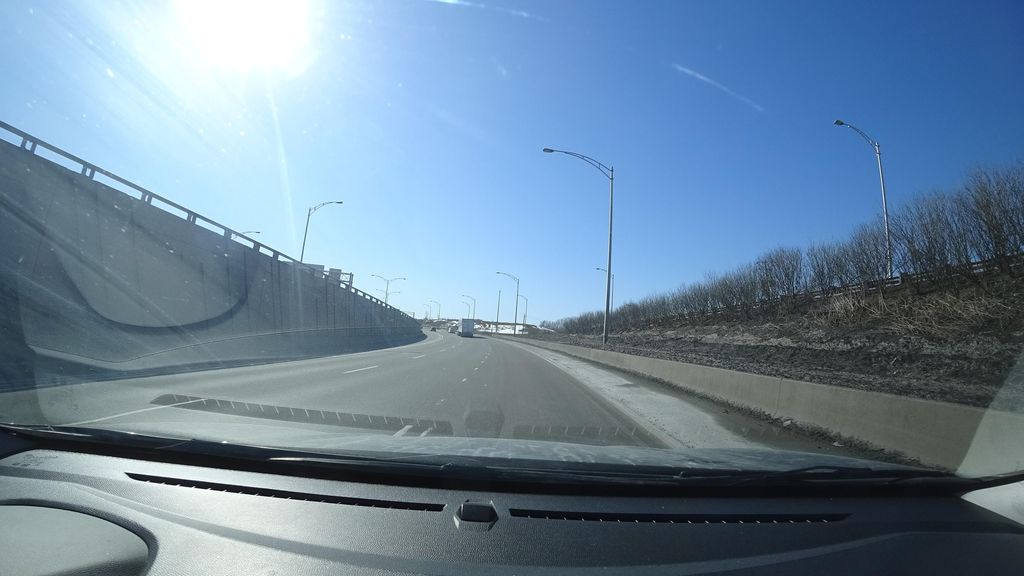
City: quebec_city